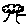
Label: tree